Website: bh-photo
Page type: customer-info-address
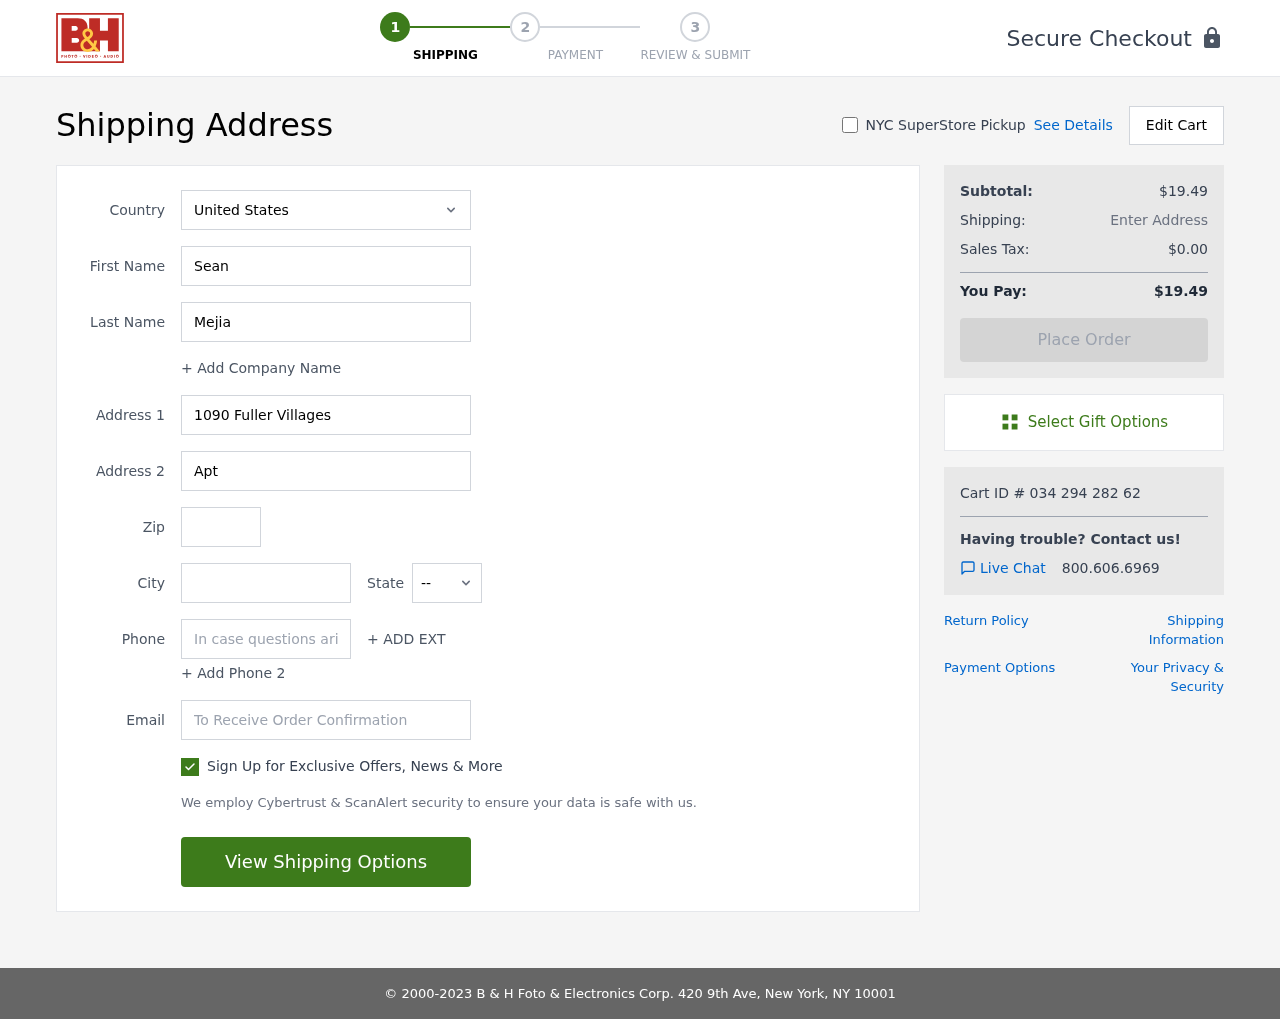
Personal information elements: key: PII_CITY
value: New Jenniferborough
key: PII_COUNTRY
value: United States
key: PII_EMAIL
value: sean.mejia@yahoo.com
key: PII_FIRSTNAME
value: Sean
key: PII_LASTNAME
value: Mejia
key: PII_PHONE
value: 7942909363
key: PII_POSTCODE
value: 61737
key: PII_STATE_ABBR
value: IL
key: PII_STREET
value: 1090 Fuller Villages
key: PII_STREET2
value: Apt. 662
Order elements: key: ORDER_SUBTOTAL
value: $19.49
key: ORDER_TAX
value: $0.00
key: ORDER_TOTAL
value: $19.49
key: ORDER_ID
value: Cart ID # 034 294 282 62